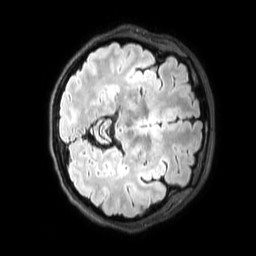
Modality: FLAIR
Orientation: axial
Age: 30
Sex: female
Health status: healthy
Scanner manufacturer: philips
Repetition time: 4.8 s
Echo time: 0.2875 s